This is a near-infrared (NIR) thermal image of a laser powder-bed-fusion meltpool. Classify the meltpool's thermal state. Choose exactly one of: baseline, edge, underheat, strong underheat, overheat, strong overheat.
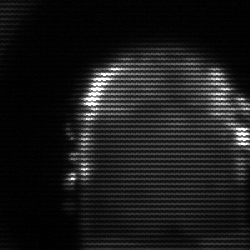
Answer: baseline